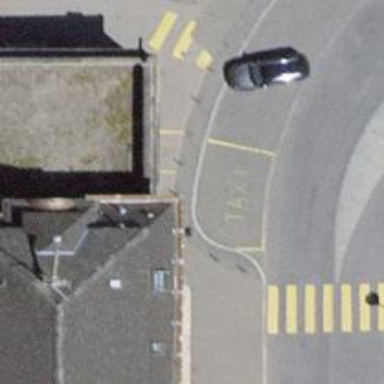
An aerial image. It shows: Bollard.